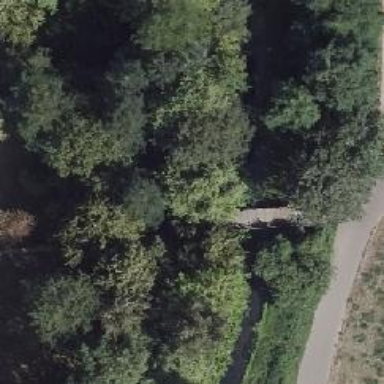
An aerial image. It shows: Footway bridge.